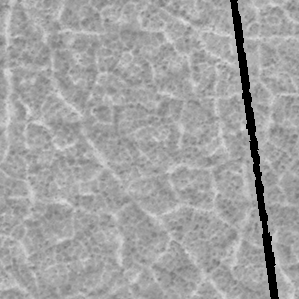
Label: frost